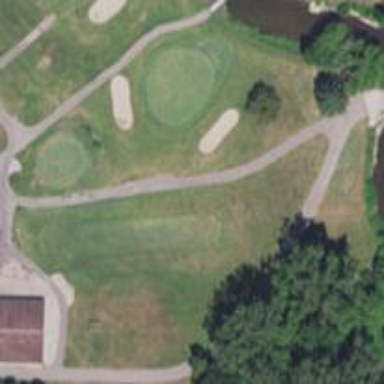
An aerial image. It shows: Rough grassy area used for golf.